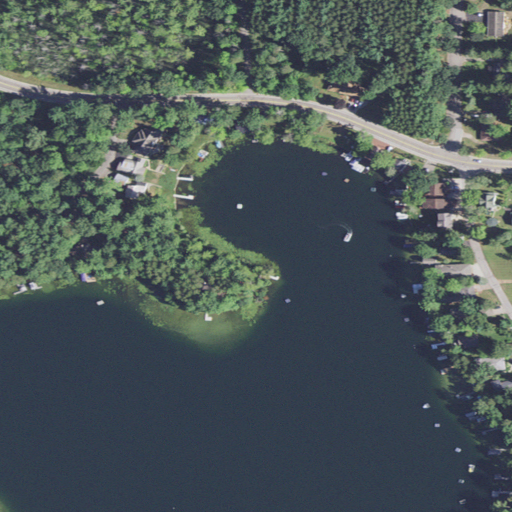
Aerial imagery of cape in Wisconsin named White Eagle Point containing open water, woody wetlands, open development, low intensity development, evergreen forest, medium intensity development, mixed forest, and pasture